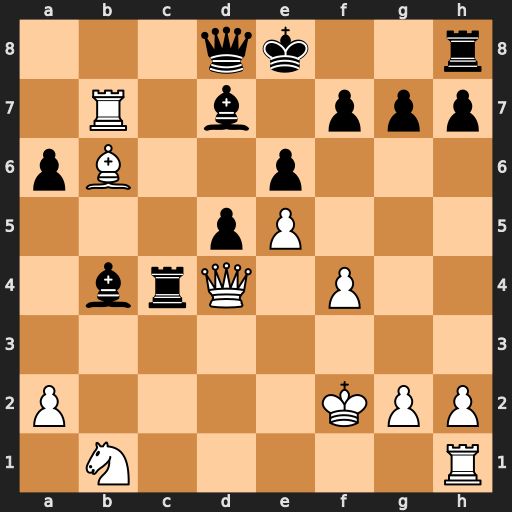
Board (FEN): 3qk2r/1R1b1ppp/pB2p3/3pP3/1brQ1P2/8/P4KPP/1N5R
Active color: w
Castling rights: k
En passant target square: -
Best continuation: Qxc4 dxc4 Bxd8